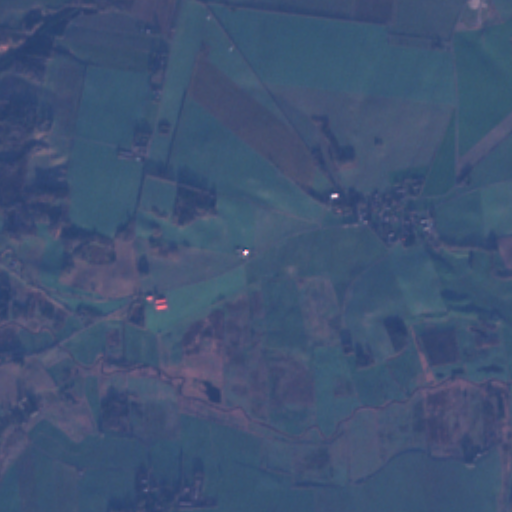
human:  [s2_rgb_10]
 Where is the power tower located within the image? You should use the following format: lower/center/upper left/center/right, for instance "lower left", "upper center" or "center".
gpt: The power tower is located in the lower left of the image.
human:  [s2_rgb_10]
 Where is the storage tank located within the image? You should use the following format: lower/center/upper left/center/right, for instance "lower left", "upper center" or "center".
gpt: The storage tank is located in the center right of the image.
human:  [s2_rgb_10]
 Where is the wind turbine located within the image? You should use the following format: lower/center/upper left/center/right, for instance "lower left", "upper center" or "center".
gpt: The wind turbine is located in the upper left of the image.
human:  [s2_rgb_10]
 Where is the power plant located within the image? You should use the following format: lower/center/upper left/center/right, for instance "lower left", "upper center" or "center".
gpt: There is no power plant in the image.